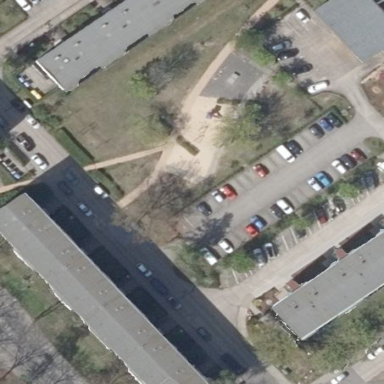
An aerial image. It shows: Parking area with surface.